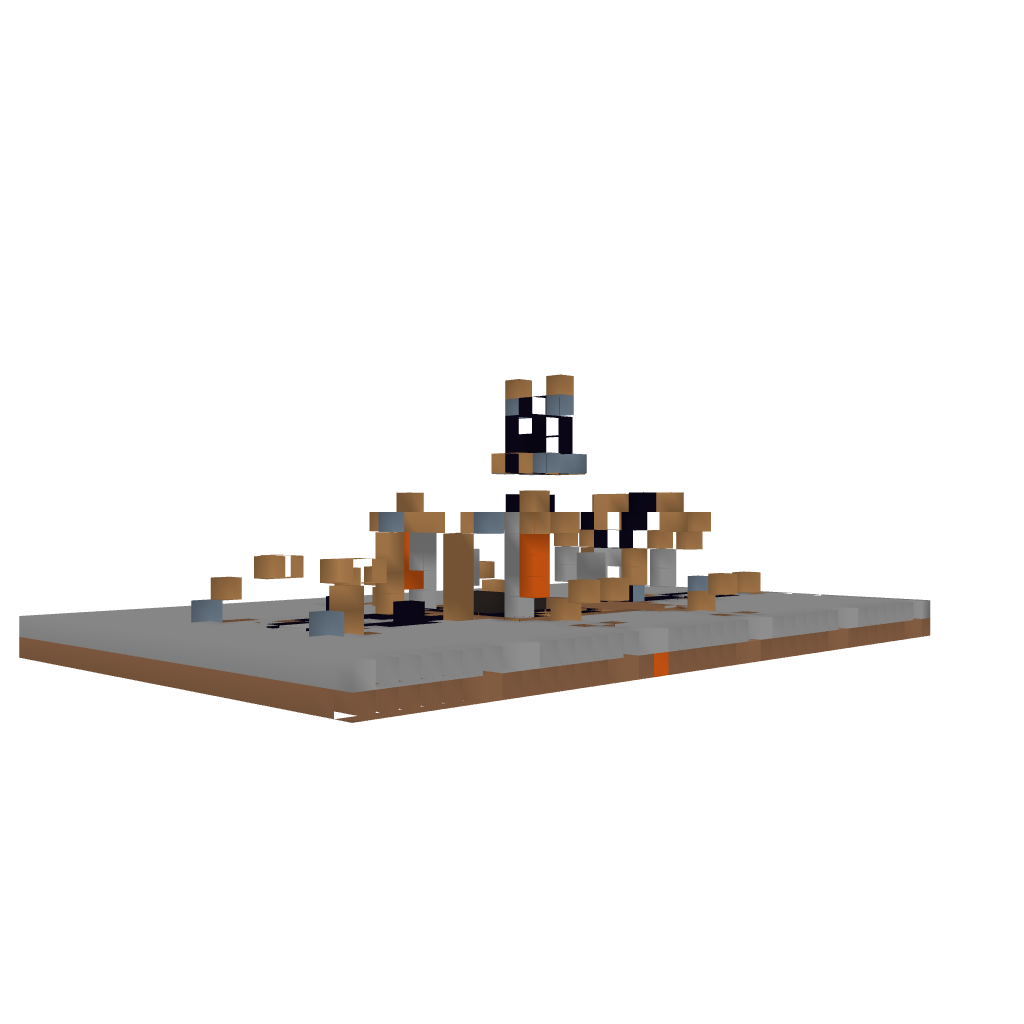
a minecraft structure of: Intricate minecraft house/temple